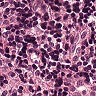
Metastatic tissue present: no